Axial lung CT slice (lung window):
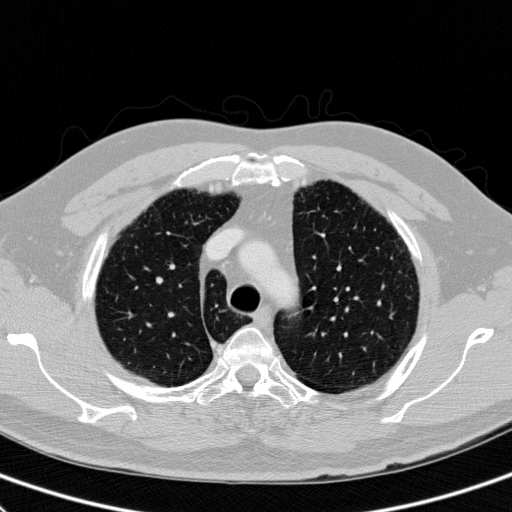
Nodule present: no